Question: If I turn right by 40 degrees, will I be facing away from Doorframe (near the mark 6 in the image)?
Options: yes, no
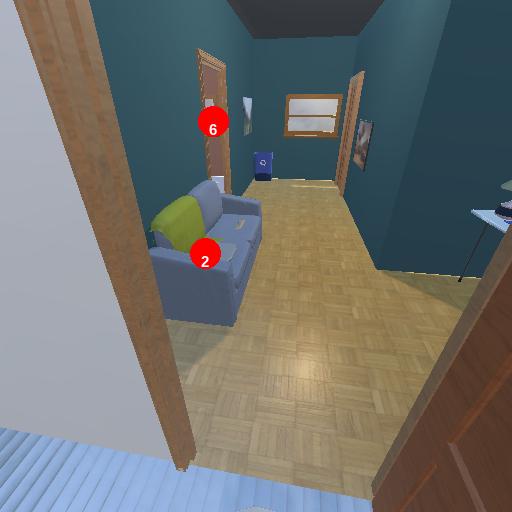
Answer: yes